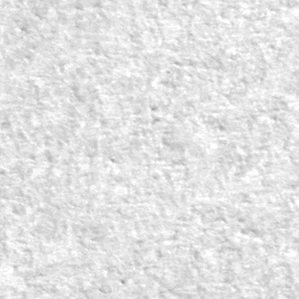
Label: frost